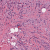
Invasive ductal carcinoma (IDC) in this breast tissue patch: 1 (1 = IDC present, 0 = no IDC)